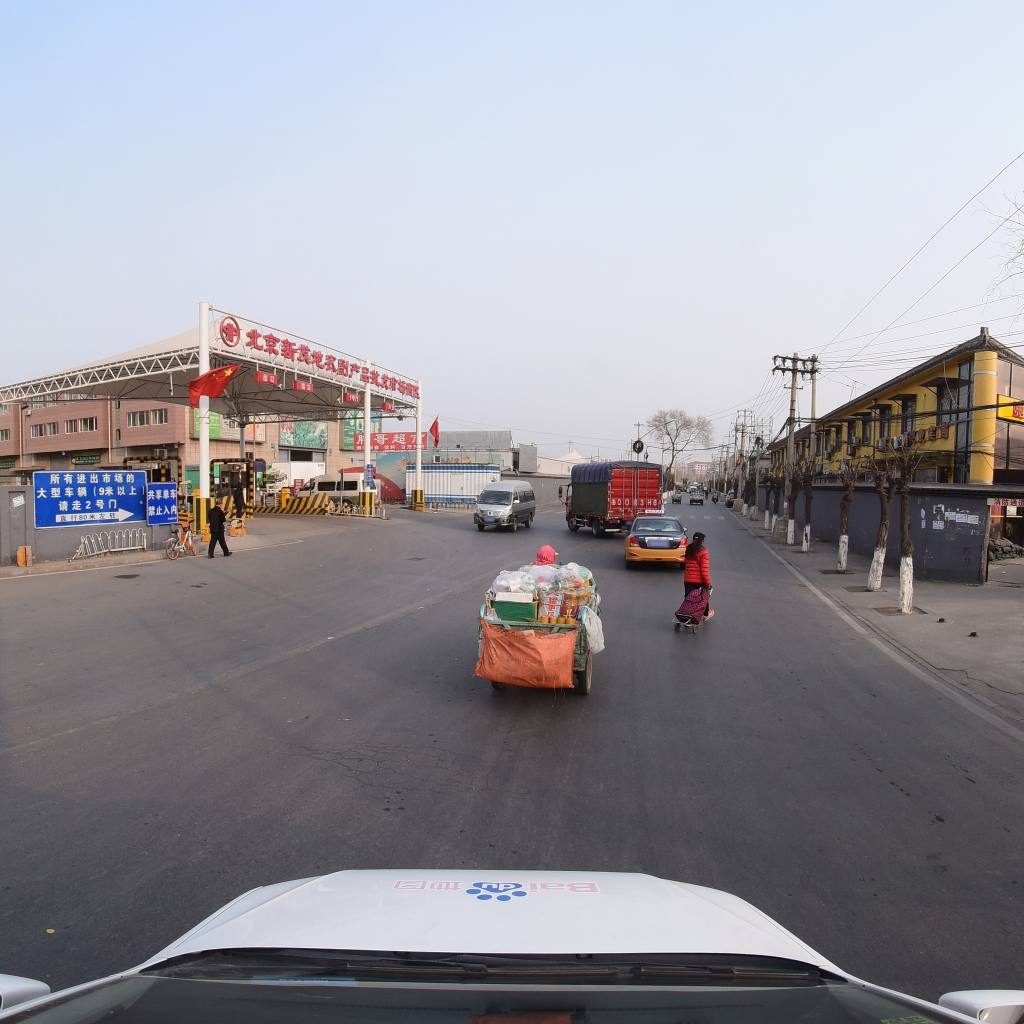
Region: Fengtai
Road damage annotations: alligator crack